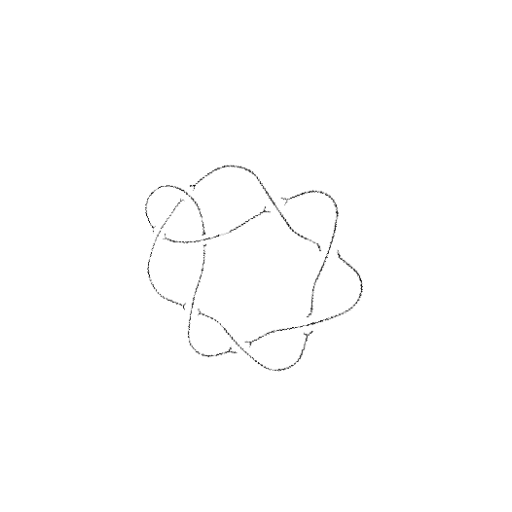
Crossing number: 8